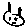
Label: cat